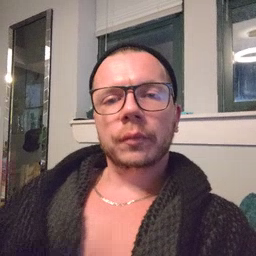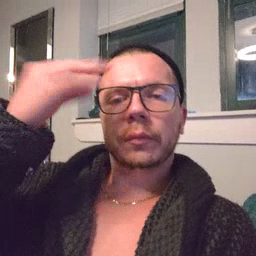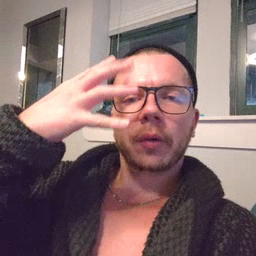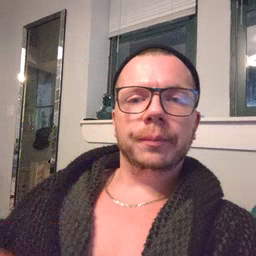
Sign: shower